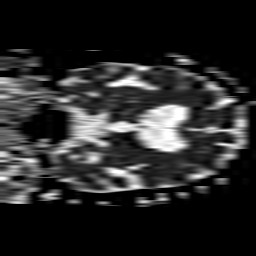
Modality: ADC
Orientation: coronal
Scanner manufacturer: philips
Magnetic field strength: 1.5 T
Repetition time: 3.512 s
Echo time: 0.07078 s